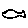
Label: fish